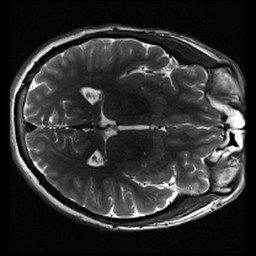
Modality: inplaneT2
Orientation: axial